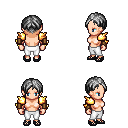
a pixel art fantasy rpg character, female body template, human, light skin, gold arm armor, white pants, gray parted hairstyle, leather bracers, ghillies, four views (front, back, left, right), 2x2 character sprite sheet, small pixel art, hard edges, no anti-aliasing